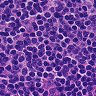
Metastatic tissue present: no